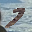
Label: 7